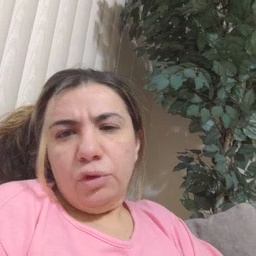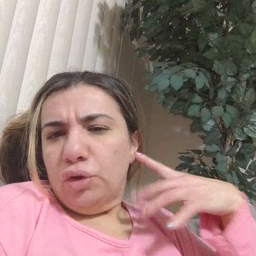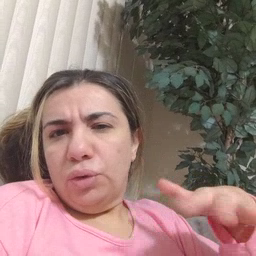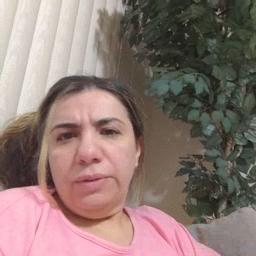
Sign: noisy